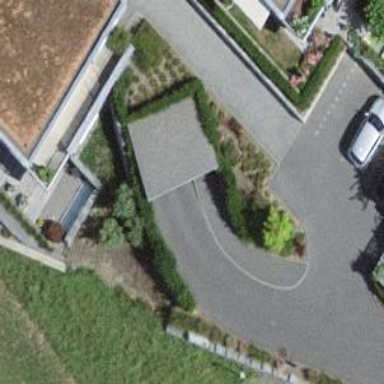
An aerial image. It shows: Parking entrance.